Question: I am using JfreeChart 1.0.15 library.
I want to show percentage score of the college and branches, so I used 'setNumberFormatOverride()' method
'''
final NumberAxis valueAxis = new NumberAxis("Percentage Score");
valueAxis.setNumberFormatOverride(NumberFormat.getPercentInstance());
'''
It is showing me the '%' sign on the 'Y-axis' but all the values are getting multiplied by 100.

See the 'Y-axis' values. Label values on the bars are correct.
If I divide each value by 100 then 'Y-axis' values are correct (e.g. 15%,19%,25%,27%) but label values are displaying wrong (e.g. 0.15,0.19,0.25,0.27).
Below code also won't give the desired output
'''
DecimalFormat pctFormat = new DecimalFormat("#.0%");
valueAxis.setNumberFormatOverride(pctFormat);
'''
I tried different solutions from
- <URL>
none of them worked.
If you need more information let me know.
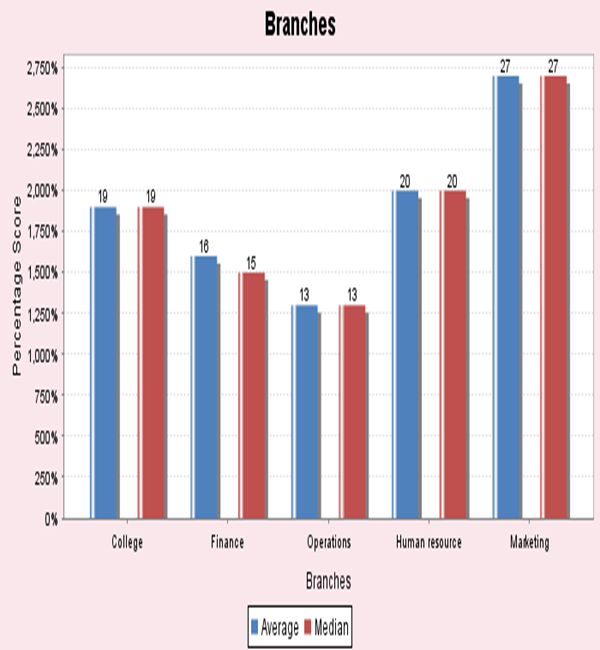
Answer: Thanks <URL>
I was using below code to set label
'''
barPlot.getRenderer().setBaseItemLabelGenerator(new StandardCategoryItemLabelGenerator());
barPlot.getRenderer().setBaseItemLabelsVisible(true);
'''
The mistake was invoking default constructor 'StandardCategoryItemLabelGenerator()'.
See question labels are not in percent '%' format.
I solved by passing 'NumberFormat' instance 'pctFormat' to the parameterized constructor <URL>
'''
barPlot.getRenderer().setBaseItemLabelGenerator(new StandardCategoryItemLabelGenerator("{2}",pctFormat));
barPlot.getRenderer().setBaseItemLabelsVisible(true);
'''

Now format has been applied to the labels also.